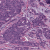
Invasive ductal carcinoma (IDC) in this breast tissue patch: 1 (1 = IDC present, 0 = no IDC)